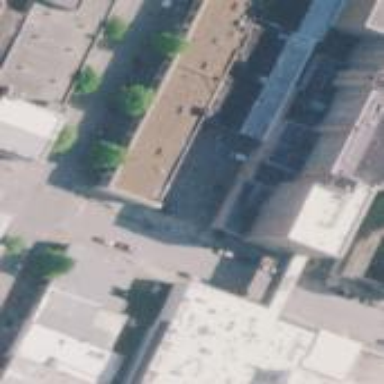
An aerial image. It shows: Commercial building.